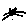
Label: cat